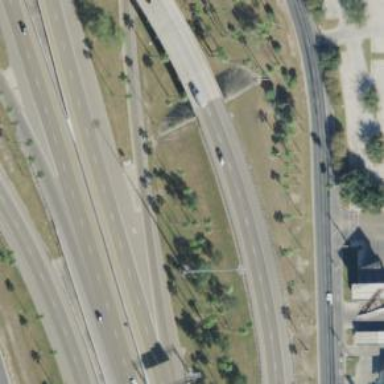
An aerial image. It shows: Asphalt motorway link.